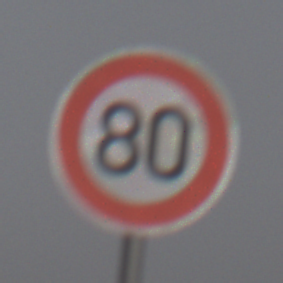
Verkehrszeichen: Geschwindigkeit80
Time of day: MorningAfternoon
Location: Outdoor (Nature)
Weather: PartlyCloudy
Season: NotSpecified
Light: Natural